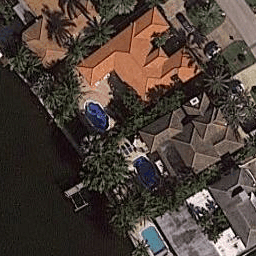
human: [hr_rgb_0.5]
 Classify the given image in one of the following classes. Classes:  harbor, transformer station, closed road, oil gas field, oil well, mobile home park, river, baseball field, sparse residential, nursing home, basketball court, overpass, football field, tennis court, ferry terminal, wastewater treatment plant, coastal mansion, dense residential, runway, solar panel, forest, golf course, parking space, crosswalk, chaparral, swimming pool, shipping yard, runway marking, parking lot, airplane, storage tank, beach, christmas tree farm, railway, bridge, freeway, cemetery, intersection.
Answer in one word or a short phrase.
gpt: coastal mansion